Question: I want to know how do I count total number of matrix elements? the 'count()' function tells me the number of elements of an array, but if i have m[n][n], how do i know how many elements are there? thx
This is the result of 'var_dump' :
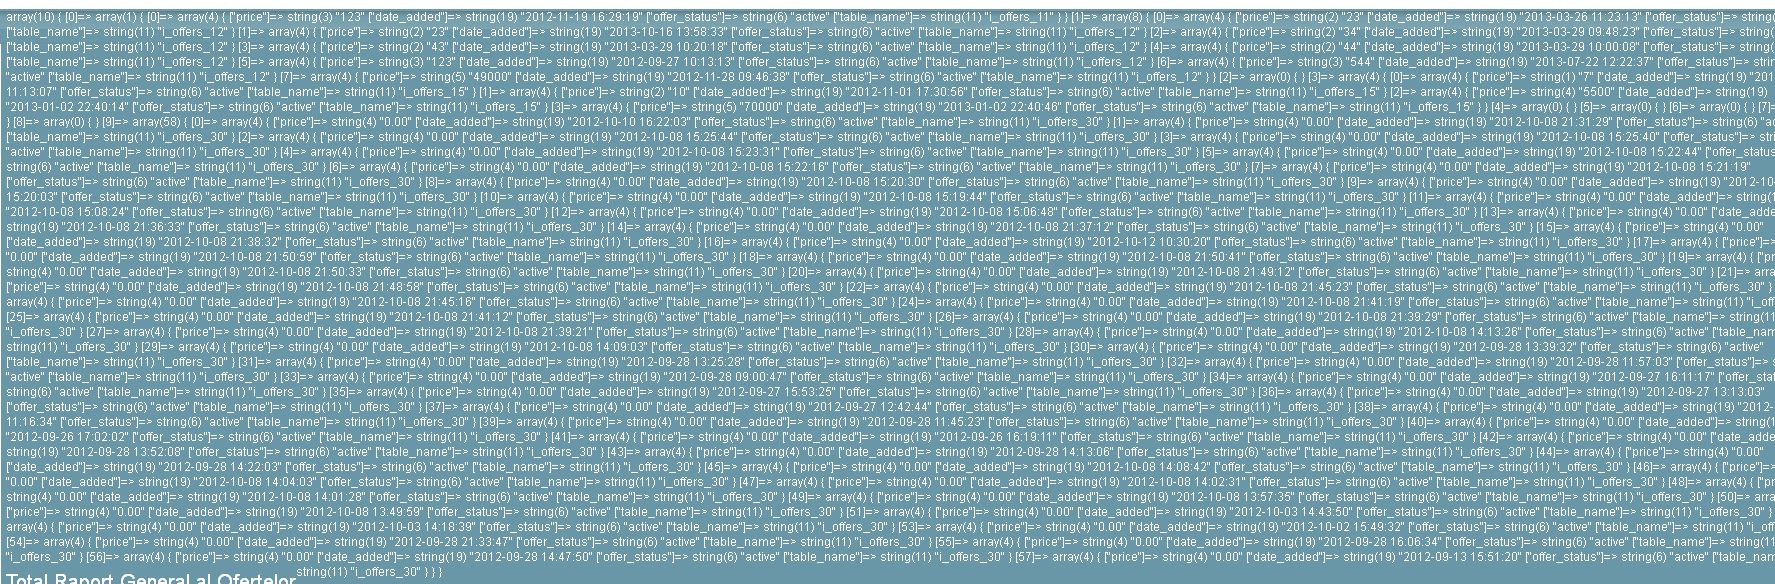
Answer: For any dimensional Array count of elements:
Demo : <URL>
'''
$food = array('fruits' => array('orange', 'banana', 'apple'),"dsd"=>array('orange', 'banana', 'apple','dsfdsf'),'sa'=>array('1','1','1','1','1','1','1','1','1','1','1'));
$arr = (array_map('count', $food));
//print_r($arr);
$c = 0;
foreach($arr as $k => $v){
$c += $v;
}
echo $c;
'''
Live demo :<URL>
'''
echo max(array_map('count', $your2dArray));
'''
It will return count of 2d array
If you want to get count of the all the elements then :
'''
$array[0][0] = "one";
$array[0][1] = "two";
$array[1][0] = "three";
$array[1][1] = "four";
$c=0;
foreach($array as $a){
$c =$c+count($a);
}
echo $c;
'''
Live demo : <URL>